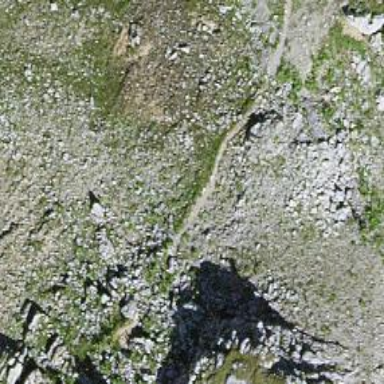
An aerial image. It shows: Path.